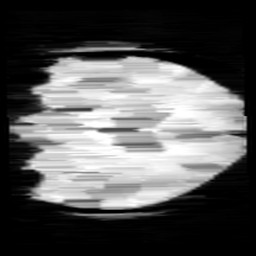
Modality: minIP
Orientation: coronal
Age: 12
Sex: female
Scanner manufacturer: siemens
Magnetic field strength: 3 T
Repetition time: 0.027 s
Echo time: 0.02 s